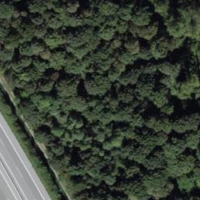
EUNIS habitat code: 57
Species observed at this site:
Equisetum hyemale